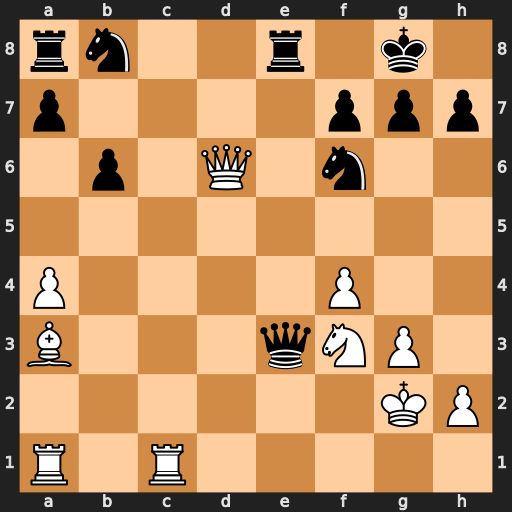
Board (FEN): rn2r1k1/p4ppp/1p1Q1n2/8/P4P2/B3qNP1/6KP/R1R5
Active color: w
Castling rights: -
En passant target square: -
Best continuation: Re1 Ne4 Rxe3 Nxd6 Rae1 Nd7 Bxd6